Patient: sex F, age 69
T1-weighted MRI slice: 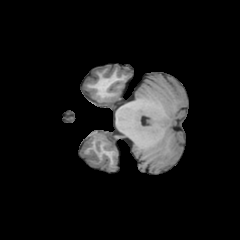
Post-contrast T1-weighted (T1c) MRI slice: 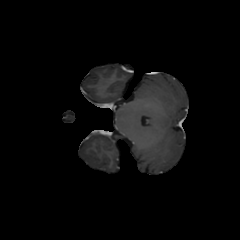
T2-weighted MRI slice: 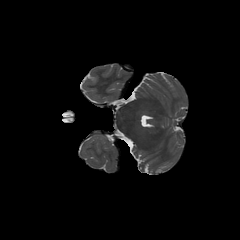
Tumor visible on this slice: yes
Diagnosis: Astrocytoma, IDH-wildtype
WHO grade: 2